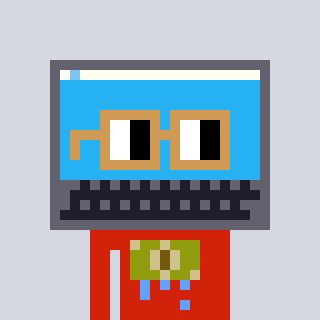
a pixel art character with square brown glasses, a laptop-shaped head and a red-colored body on a cool background